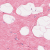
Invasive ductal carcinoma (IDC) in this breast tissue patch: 0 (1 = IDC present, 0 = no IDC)